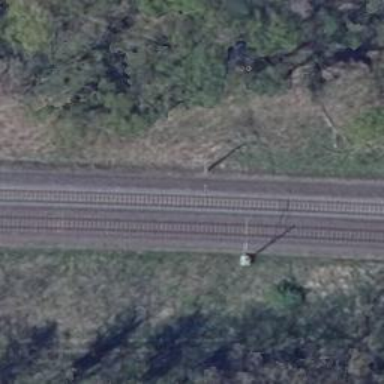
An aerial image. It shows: Railway track with contact line for electrification.